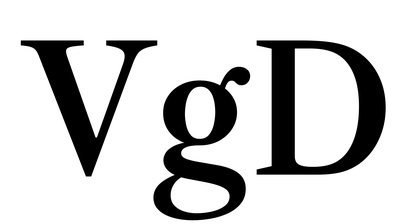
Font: LibreCaslonText_Medium